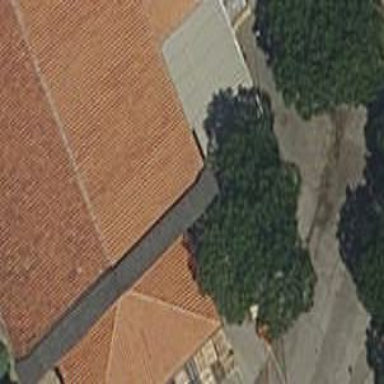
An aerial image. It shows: View of roof of building.